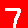
Digit: 7